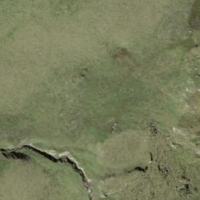
EUNIS habitat code: 23
Species observed at this site:
Oenanthe oenanthe
Delichon urbicum
Motacilla cinerea
Anthus trivialis